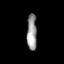
Tissue: lung
Cell type: Endothelial cells
Senescence score: 0.5902
Nuclear area (px): 357
Mean DAPI intensity: 150.342